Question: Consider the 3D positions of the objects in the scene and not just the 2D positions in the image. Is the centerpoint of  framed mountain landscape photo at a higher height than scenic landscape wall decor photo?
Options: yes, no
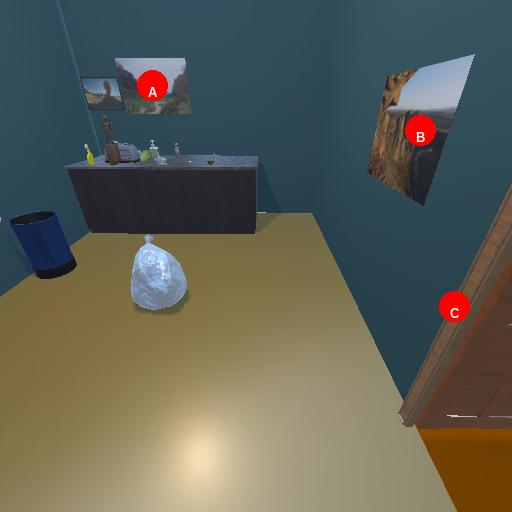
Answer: yes